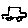
Label: car